Field crop: maize
Growth stage: 2
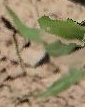
Species: maize